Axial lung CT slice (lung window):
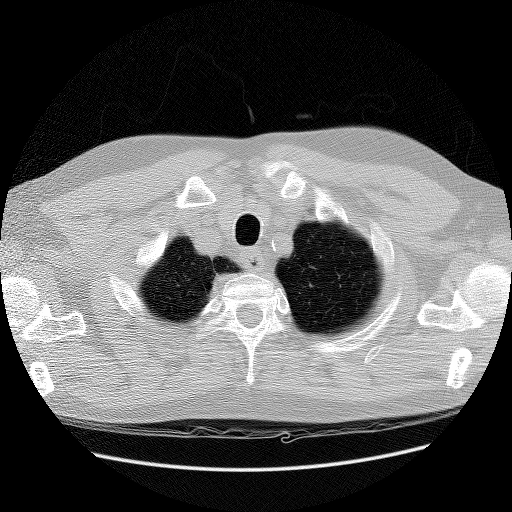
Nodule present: no